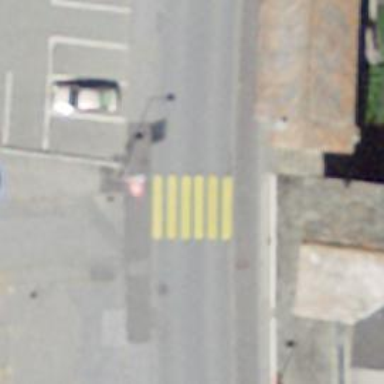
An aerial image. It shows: Marked road crossing.